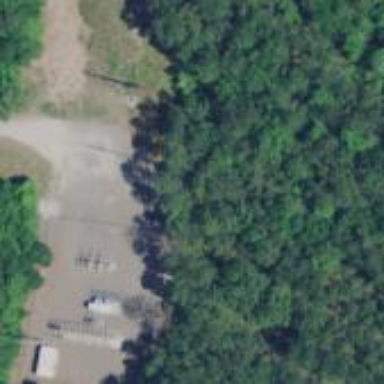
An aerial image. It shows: Distribution level power substation enclosed by fence.